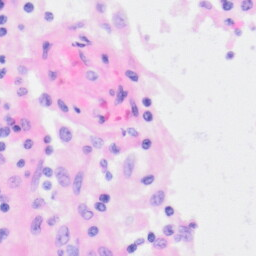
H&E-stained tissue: Kidney